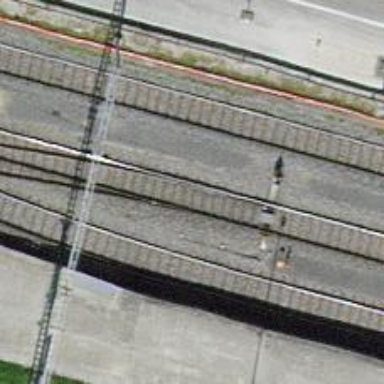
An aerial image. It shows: Railway siding with one electrified track and contact line.